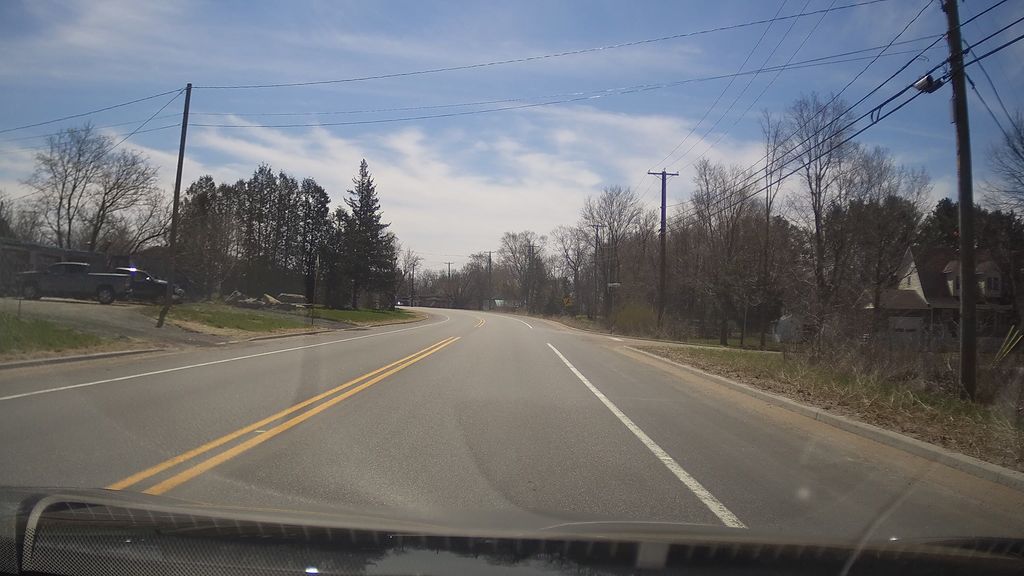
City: ottawa-gatineau